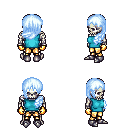
a pixel art fantasy rpg character, male body template, skeleton, teal sleeveless shirt, gold greaves, white cyan left-swept hairstyle, gold gloves, metal boots, four views (front, back, left, right), 2x2 character sprite sheet, small pixel art, hard edges, no anti-aliasing